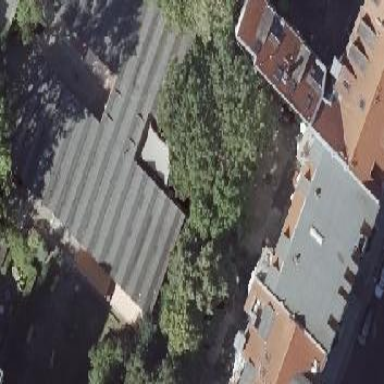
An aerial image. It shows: Kindergarten building.